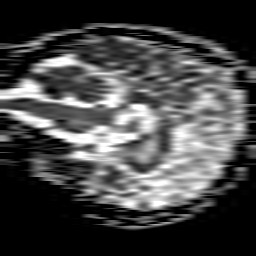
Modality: ADC
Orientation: sagittal
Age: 52
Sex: female
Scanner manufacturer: philips
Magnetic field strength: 1.5 T
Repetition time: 3.398 s
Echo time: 0.09411 s